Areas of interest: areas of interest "Home Appliance and Electronics Store"
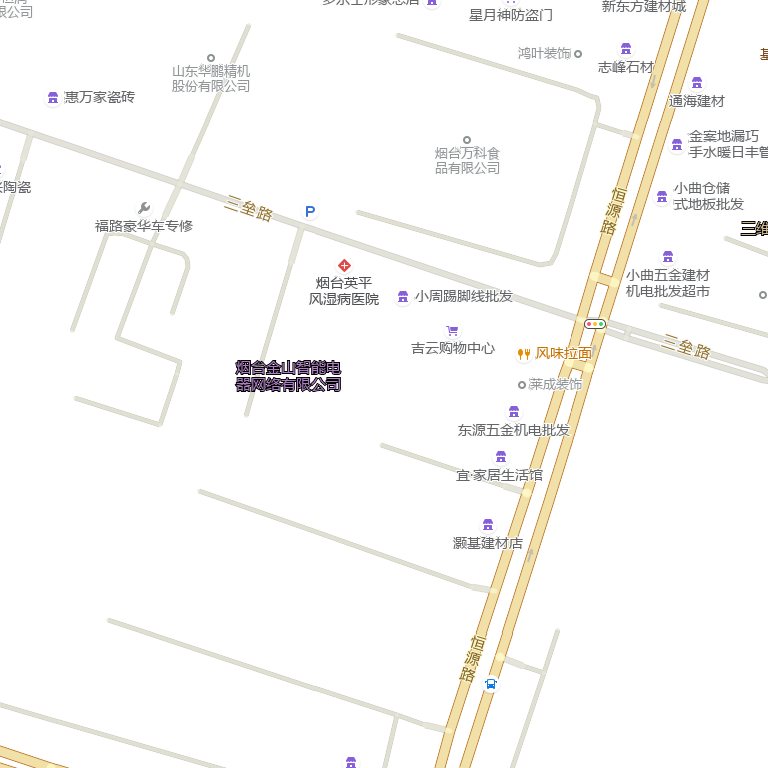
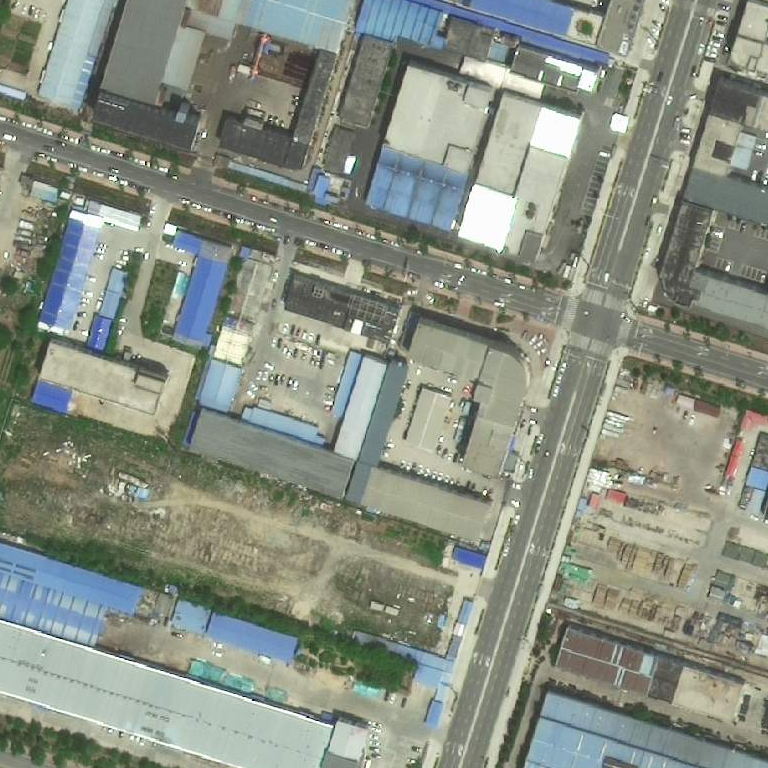